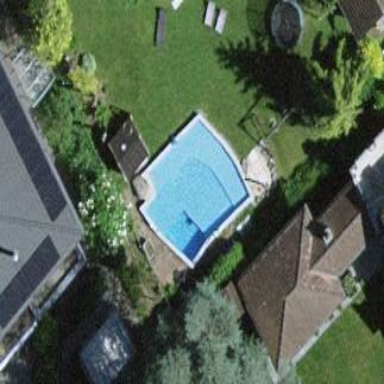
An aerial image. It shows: Swimming pool located in leisure land.